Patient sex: M
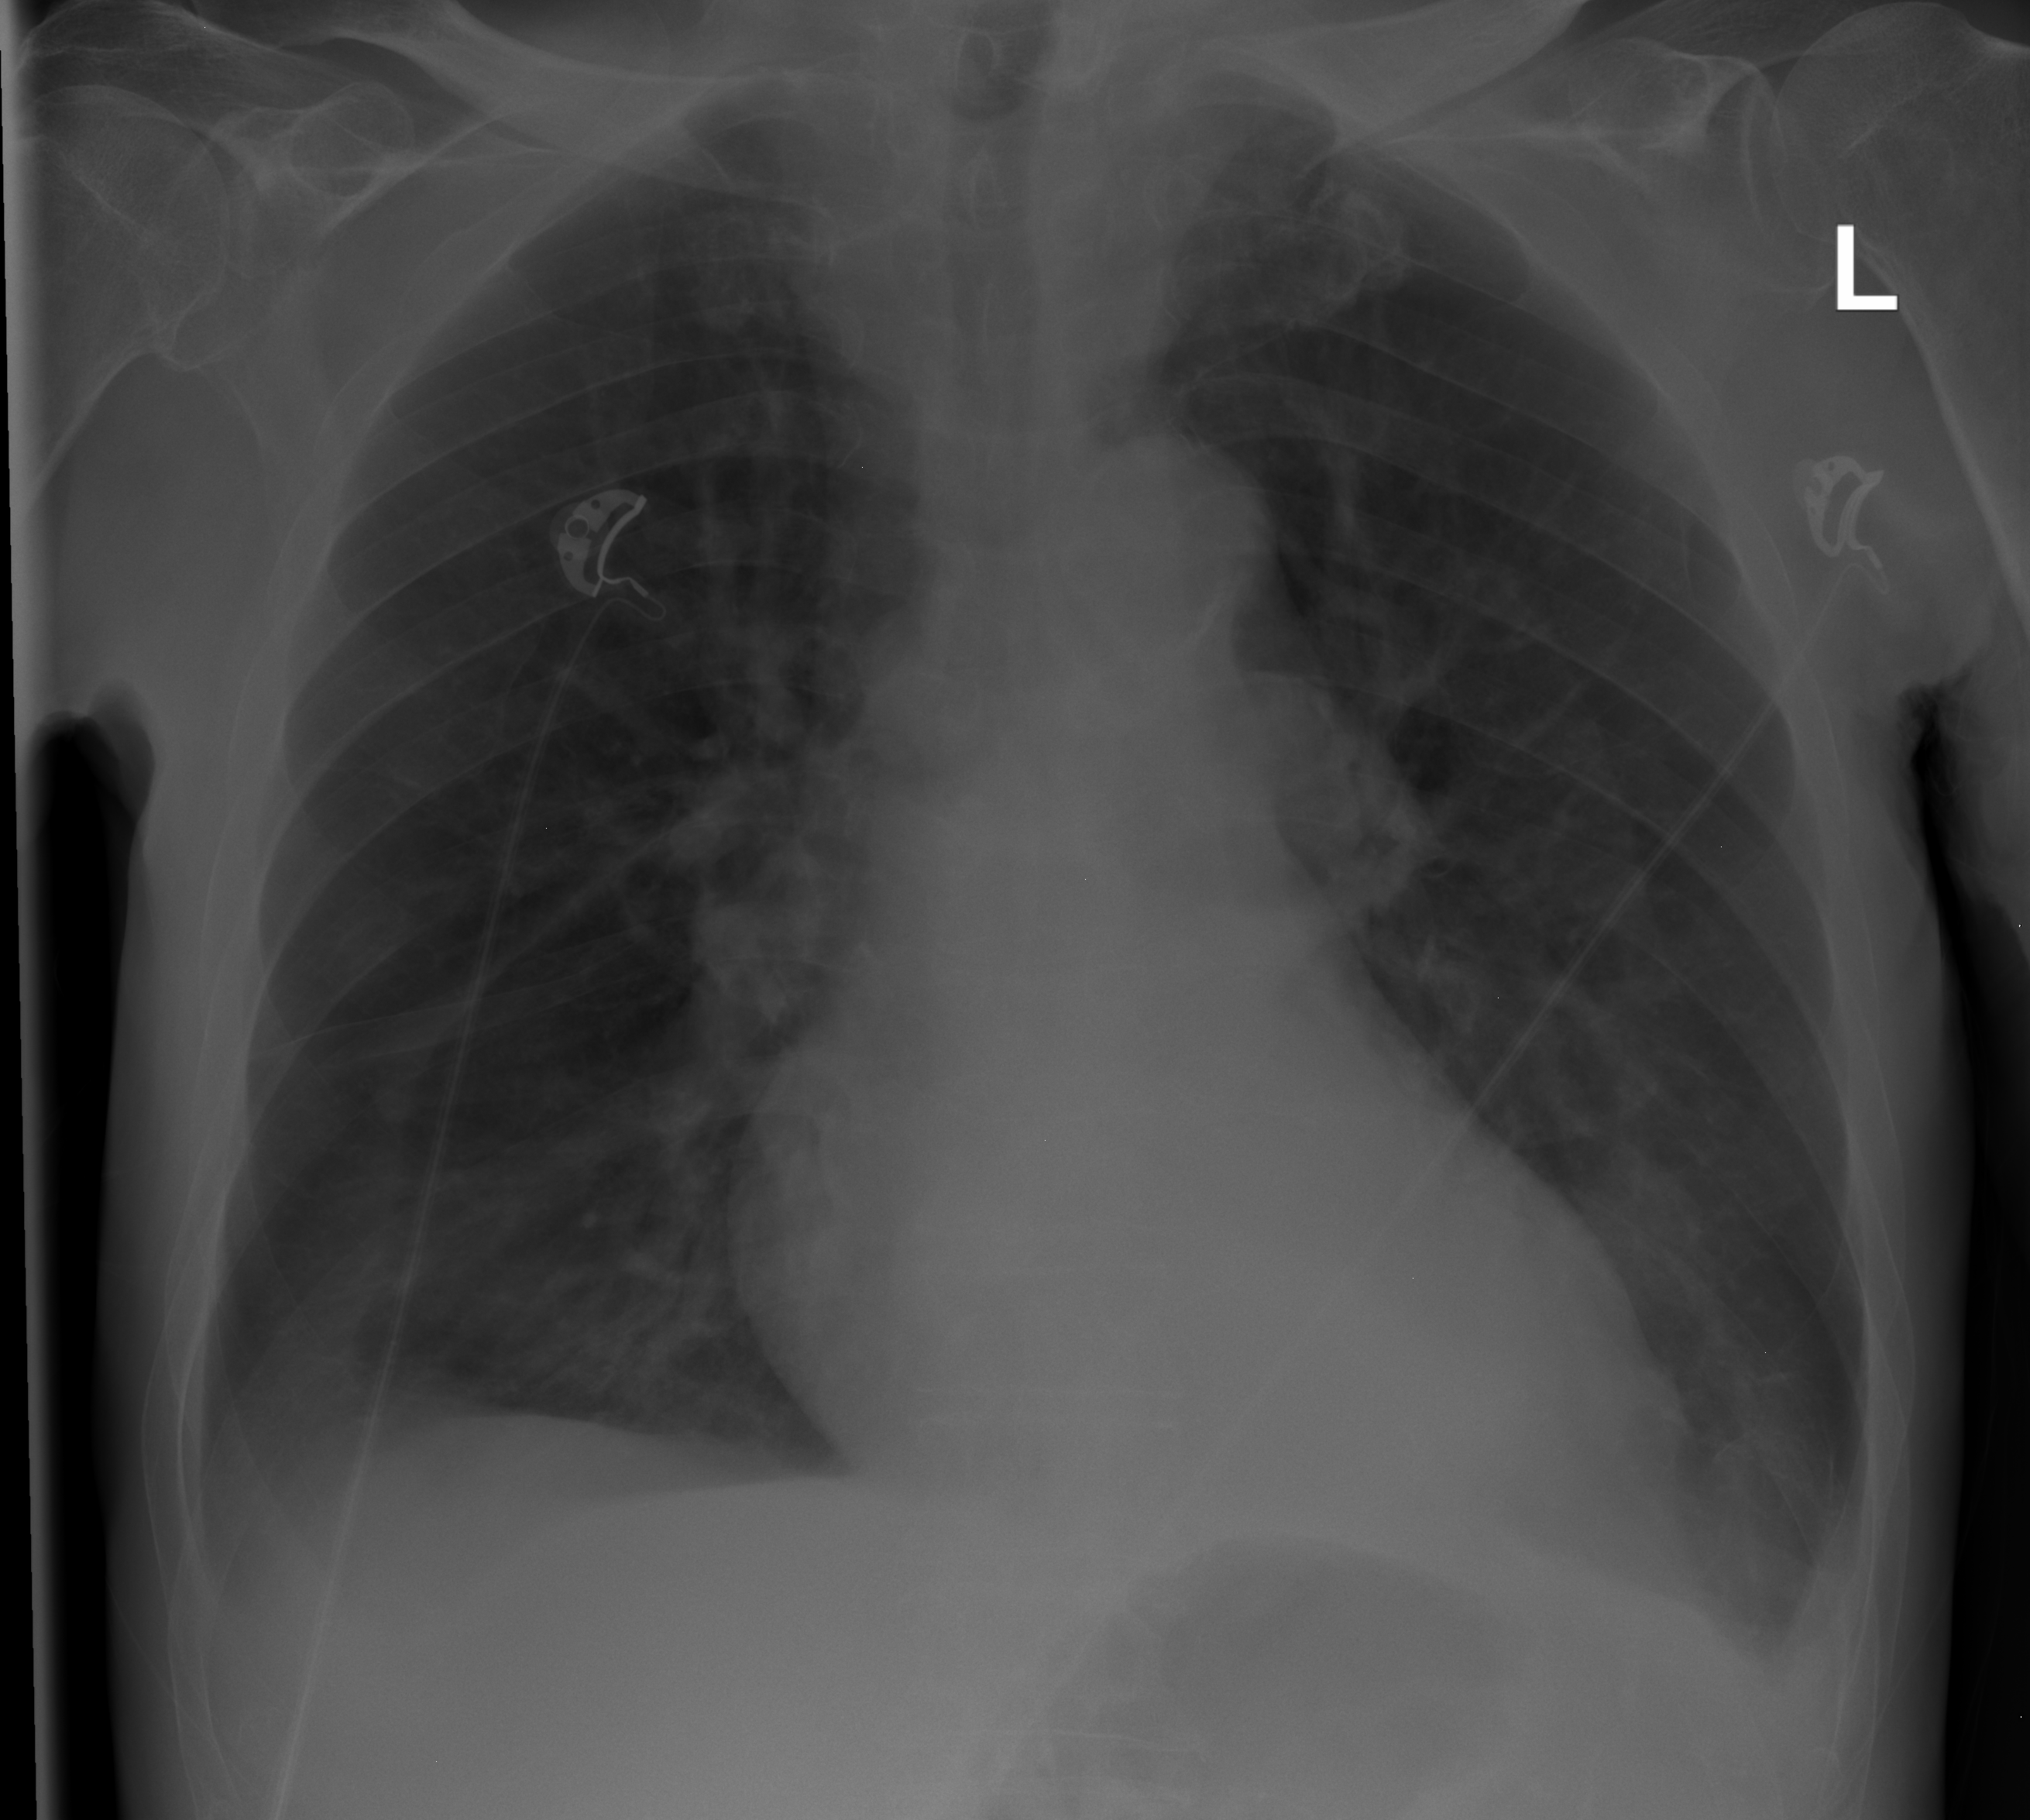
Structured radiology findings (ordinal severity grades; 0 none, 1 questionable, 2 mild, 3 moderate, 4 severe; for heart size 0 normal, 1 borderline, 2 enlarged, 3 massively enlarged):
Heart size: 0
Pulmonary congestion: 0
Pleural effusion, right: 2
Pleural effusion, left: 2
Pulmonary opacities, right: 2
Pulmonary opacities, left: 2
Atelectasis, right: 2
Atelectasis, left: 2